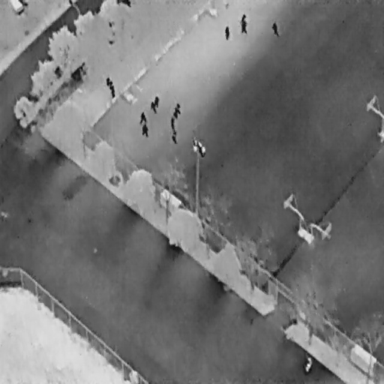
There is a Bicycle in the infrared image.